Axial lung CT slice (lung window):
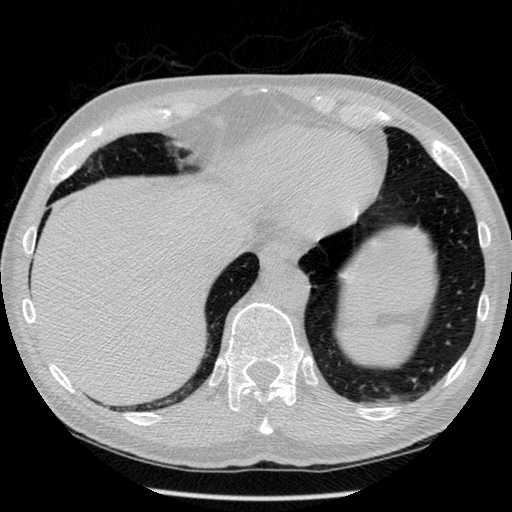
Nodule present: no